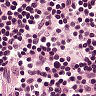
Metastatic tissue present: no